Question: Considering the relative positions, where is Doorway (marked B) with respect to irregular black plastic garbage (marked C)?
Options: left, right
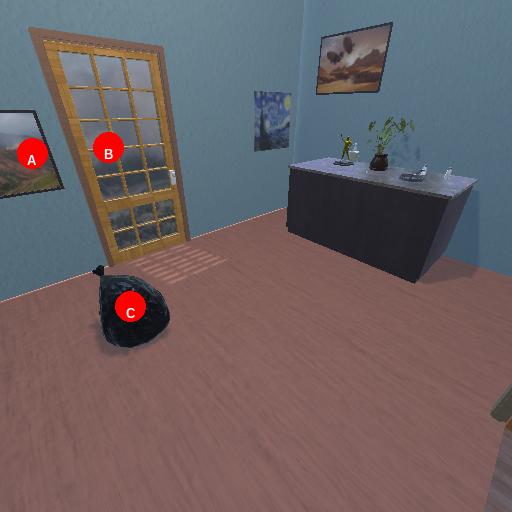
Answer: left